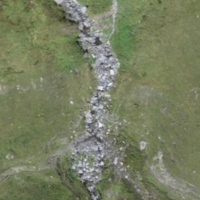
EUNIS habitat code: 26
Species observed at this site:
Nymphalis antiopa
Erebia euryale
Cercopis vulnerata